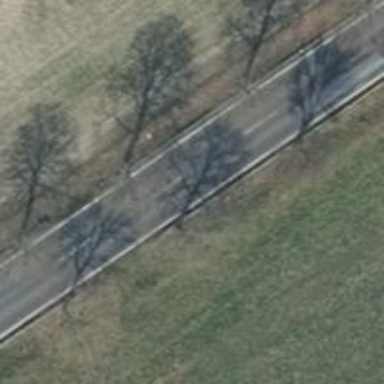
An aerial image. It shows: Deciduous tree with broadleaved leaves.